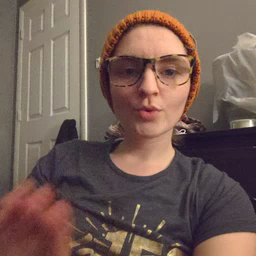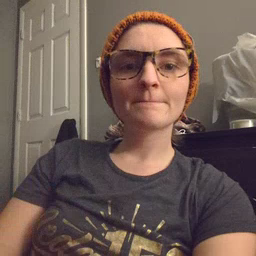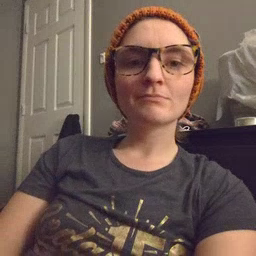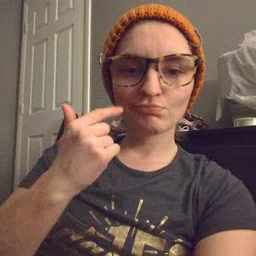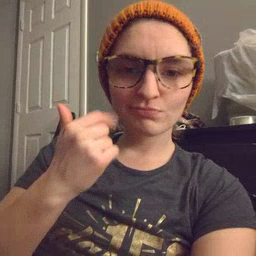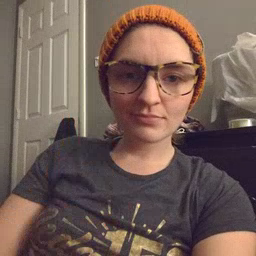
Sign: cry